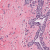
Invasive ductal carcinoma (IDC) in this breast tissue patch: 0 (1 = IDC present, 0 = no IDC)